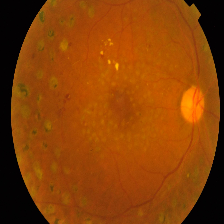
Diabetic retinopathy grade: Proliferative DR